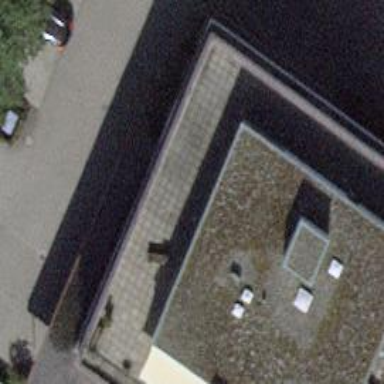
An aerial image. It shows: Garden center shop.